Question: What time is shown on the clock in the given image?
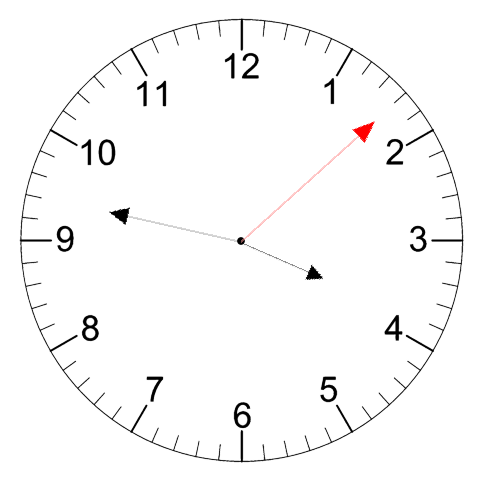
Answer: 03:47:08